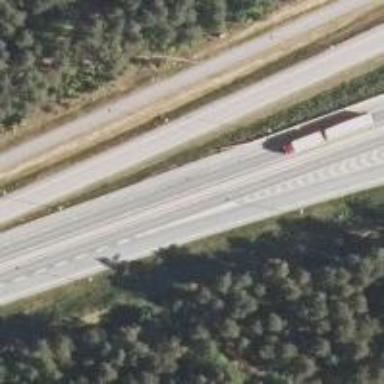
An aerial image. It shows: Motorway junction.